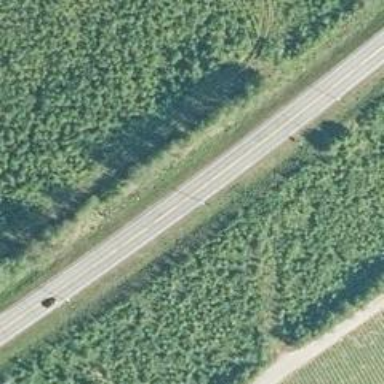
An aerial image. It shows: Asphalt road designated as trunk highway.